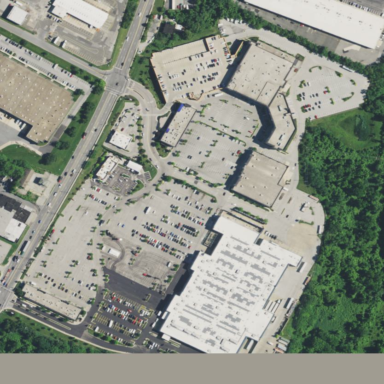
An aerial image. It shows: Retail area.